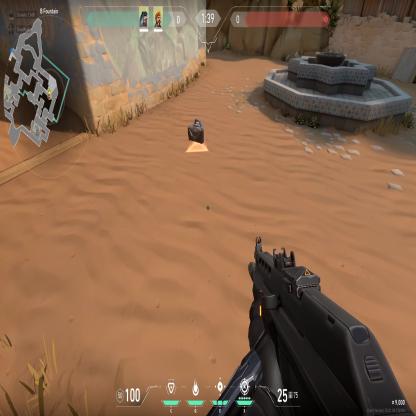
Label: dropped spike